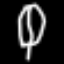
Label: leaf